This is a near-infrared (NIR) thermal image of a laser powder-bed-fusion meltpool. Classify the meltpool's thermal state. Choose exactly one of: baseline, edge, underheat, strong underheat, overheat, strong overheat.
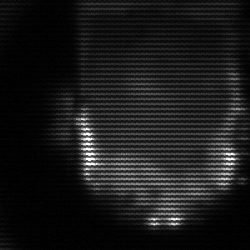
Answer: baseline